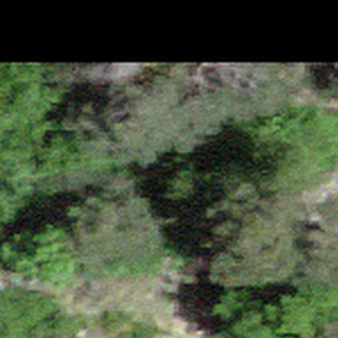
Label: other